Question: I like how the Trulia Mobile iPhone app search result has the photo span the entire table view cell and puts the text details in the lower left corner. How does one code that? Is there a tutorial that covers such an approach?
The closest solution I see is the book "iOS 7 By Tutorials", Chapter 8, section "Blur effects".

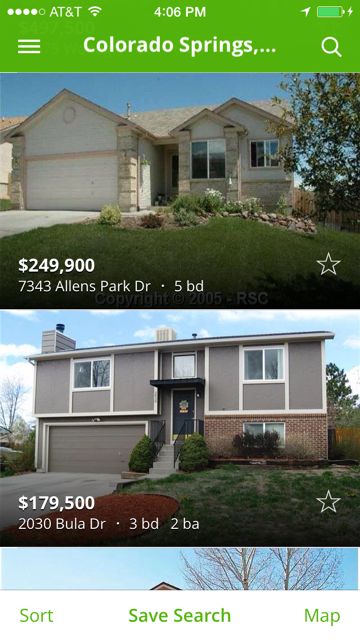
Answer: Not so hard!
1. Make a prototype UITableView
2. Make a custom UITableViewCell class
3. link class to your storyboard
4. Put your labels and stuff in your UITableViewCell prototype
5. Link your outlets etc to your code (UITableViewCell Class)
6. Setup your UITableView rowForIndexPath by doing: CustomClass *cell = [tableView dequeueReusableCellWithIdentifier:CellIdentifier];
Try finding a tutorials how to setup an custom prototype cell
EDIT:
<URL>